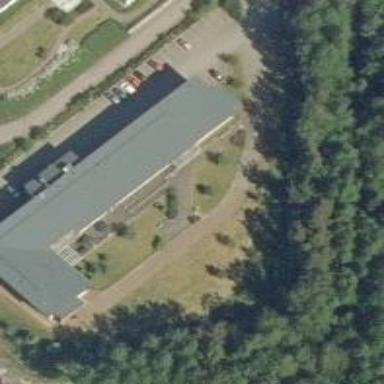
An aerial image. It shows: Public building that serves as nursing home.